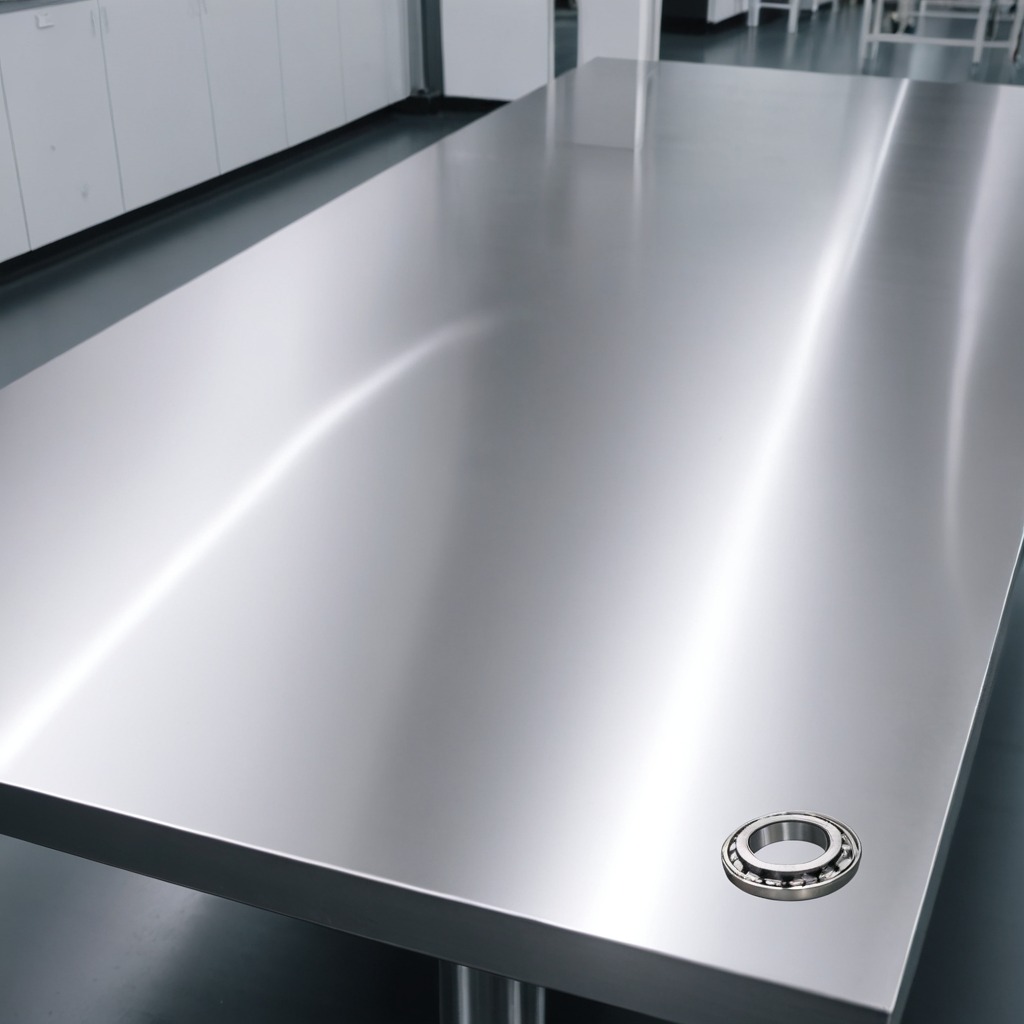
A metal ball bearing is lying on the stainless steel table in a high-end prototyping lab.